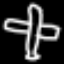
Label: airplane